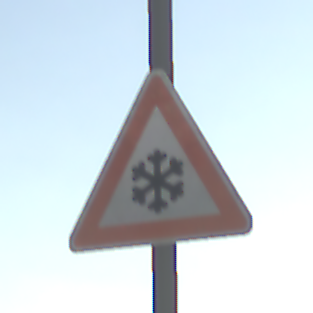
Verkehrszeichen: SchneeOderEisglaette
Umgebung: Outdoor, RoadRail
Tageszeit: SunriseSunset
Wetter: Clear
Licht: Natural
Jahreszeit: NotSpecified
Kontrast: HighContrast